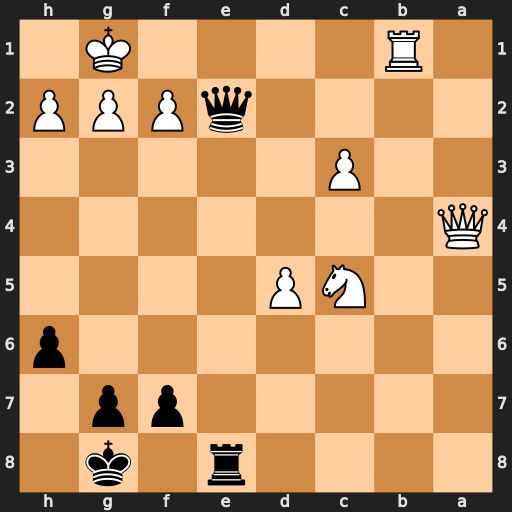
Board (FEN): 4r1k1/5pp1/7p/2NP4/Q7/2P5/4qPPP/1R4K1
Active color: b
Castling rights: -
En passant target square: -
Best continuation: Qe1+ Rxe1 Rxe1#